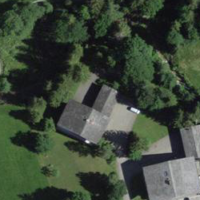
EUNIS habitat code: 24
Species observed at this site:
Oxalis acetosella